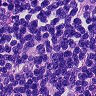
Metastatic tissue present: no